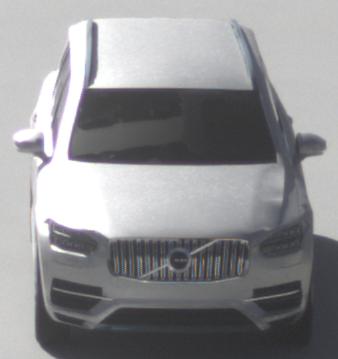
Make: Volvo
Model: XC90 B5
Detailed model: XC90 (L)
Model produced from: 2019/08
Model produced until: 2020/04
Doors: 5
Color: white
Road condition: dry road
Daytime: morning or afternoon
Contrast: high contrast